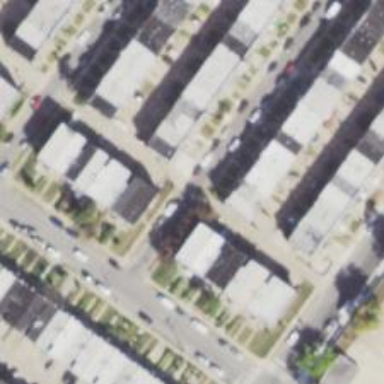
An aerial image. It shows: Alleyway designated as service road.